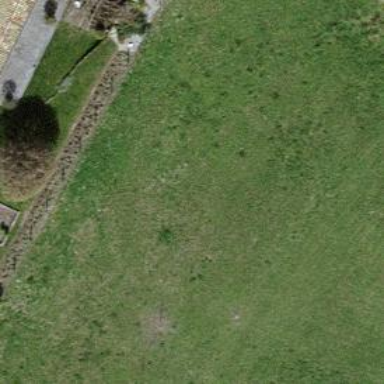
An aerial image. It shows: Area covered with grass.